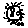
Label: moon